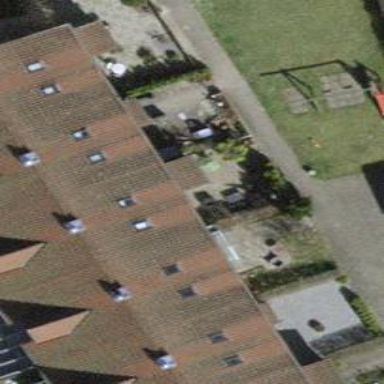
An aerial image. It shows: Terrace building.